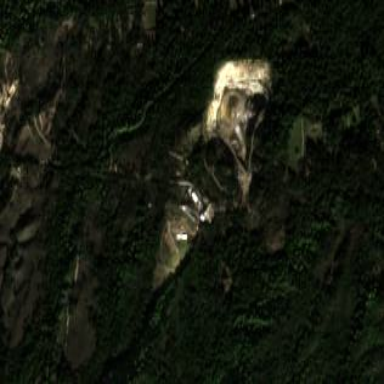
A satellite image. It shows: Quarry area.